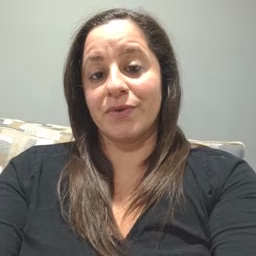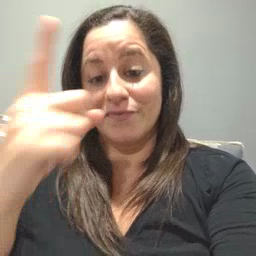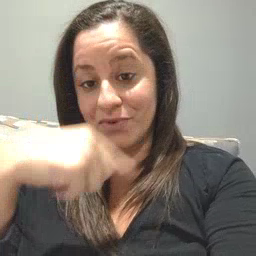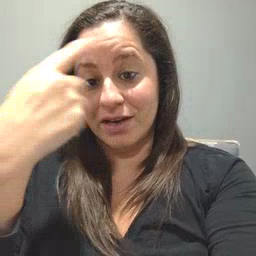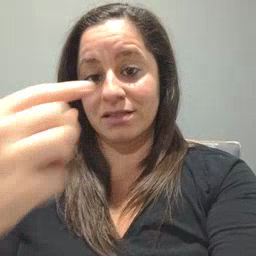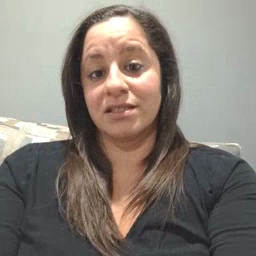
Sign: face